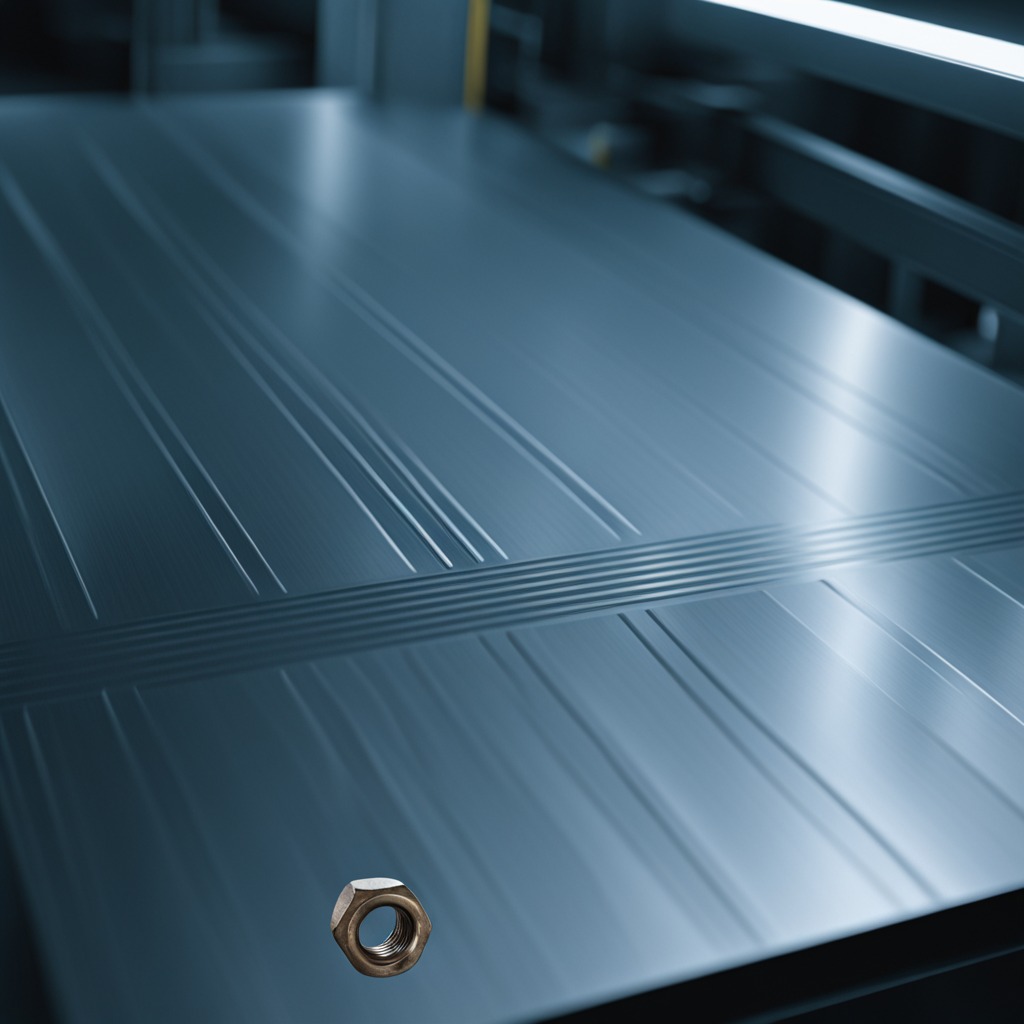
A metal nut is lying on a metal table in a machine shop under fluorescent lights.